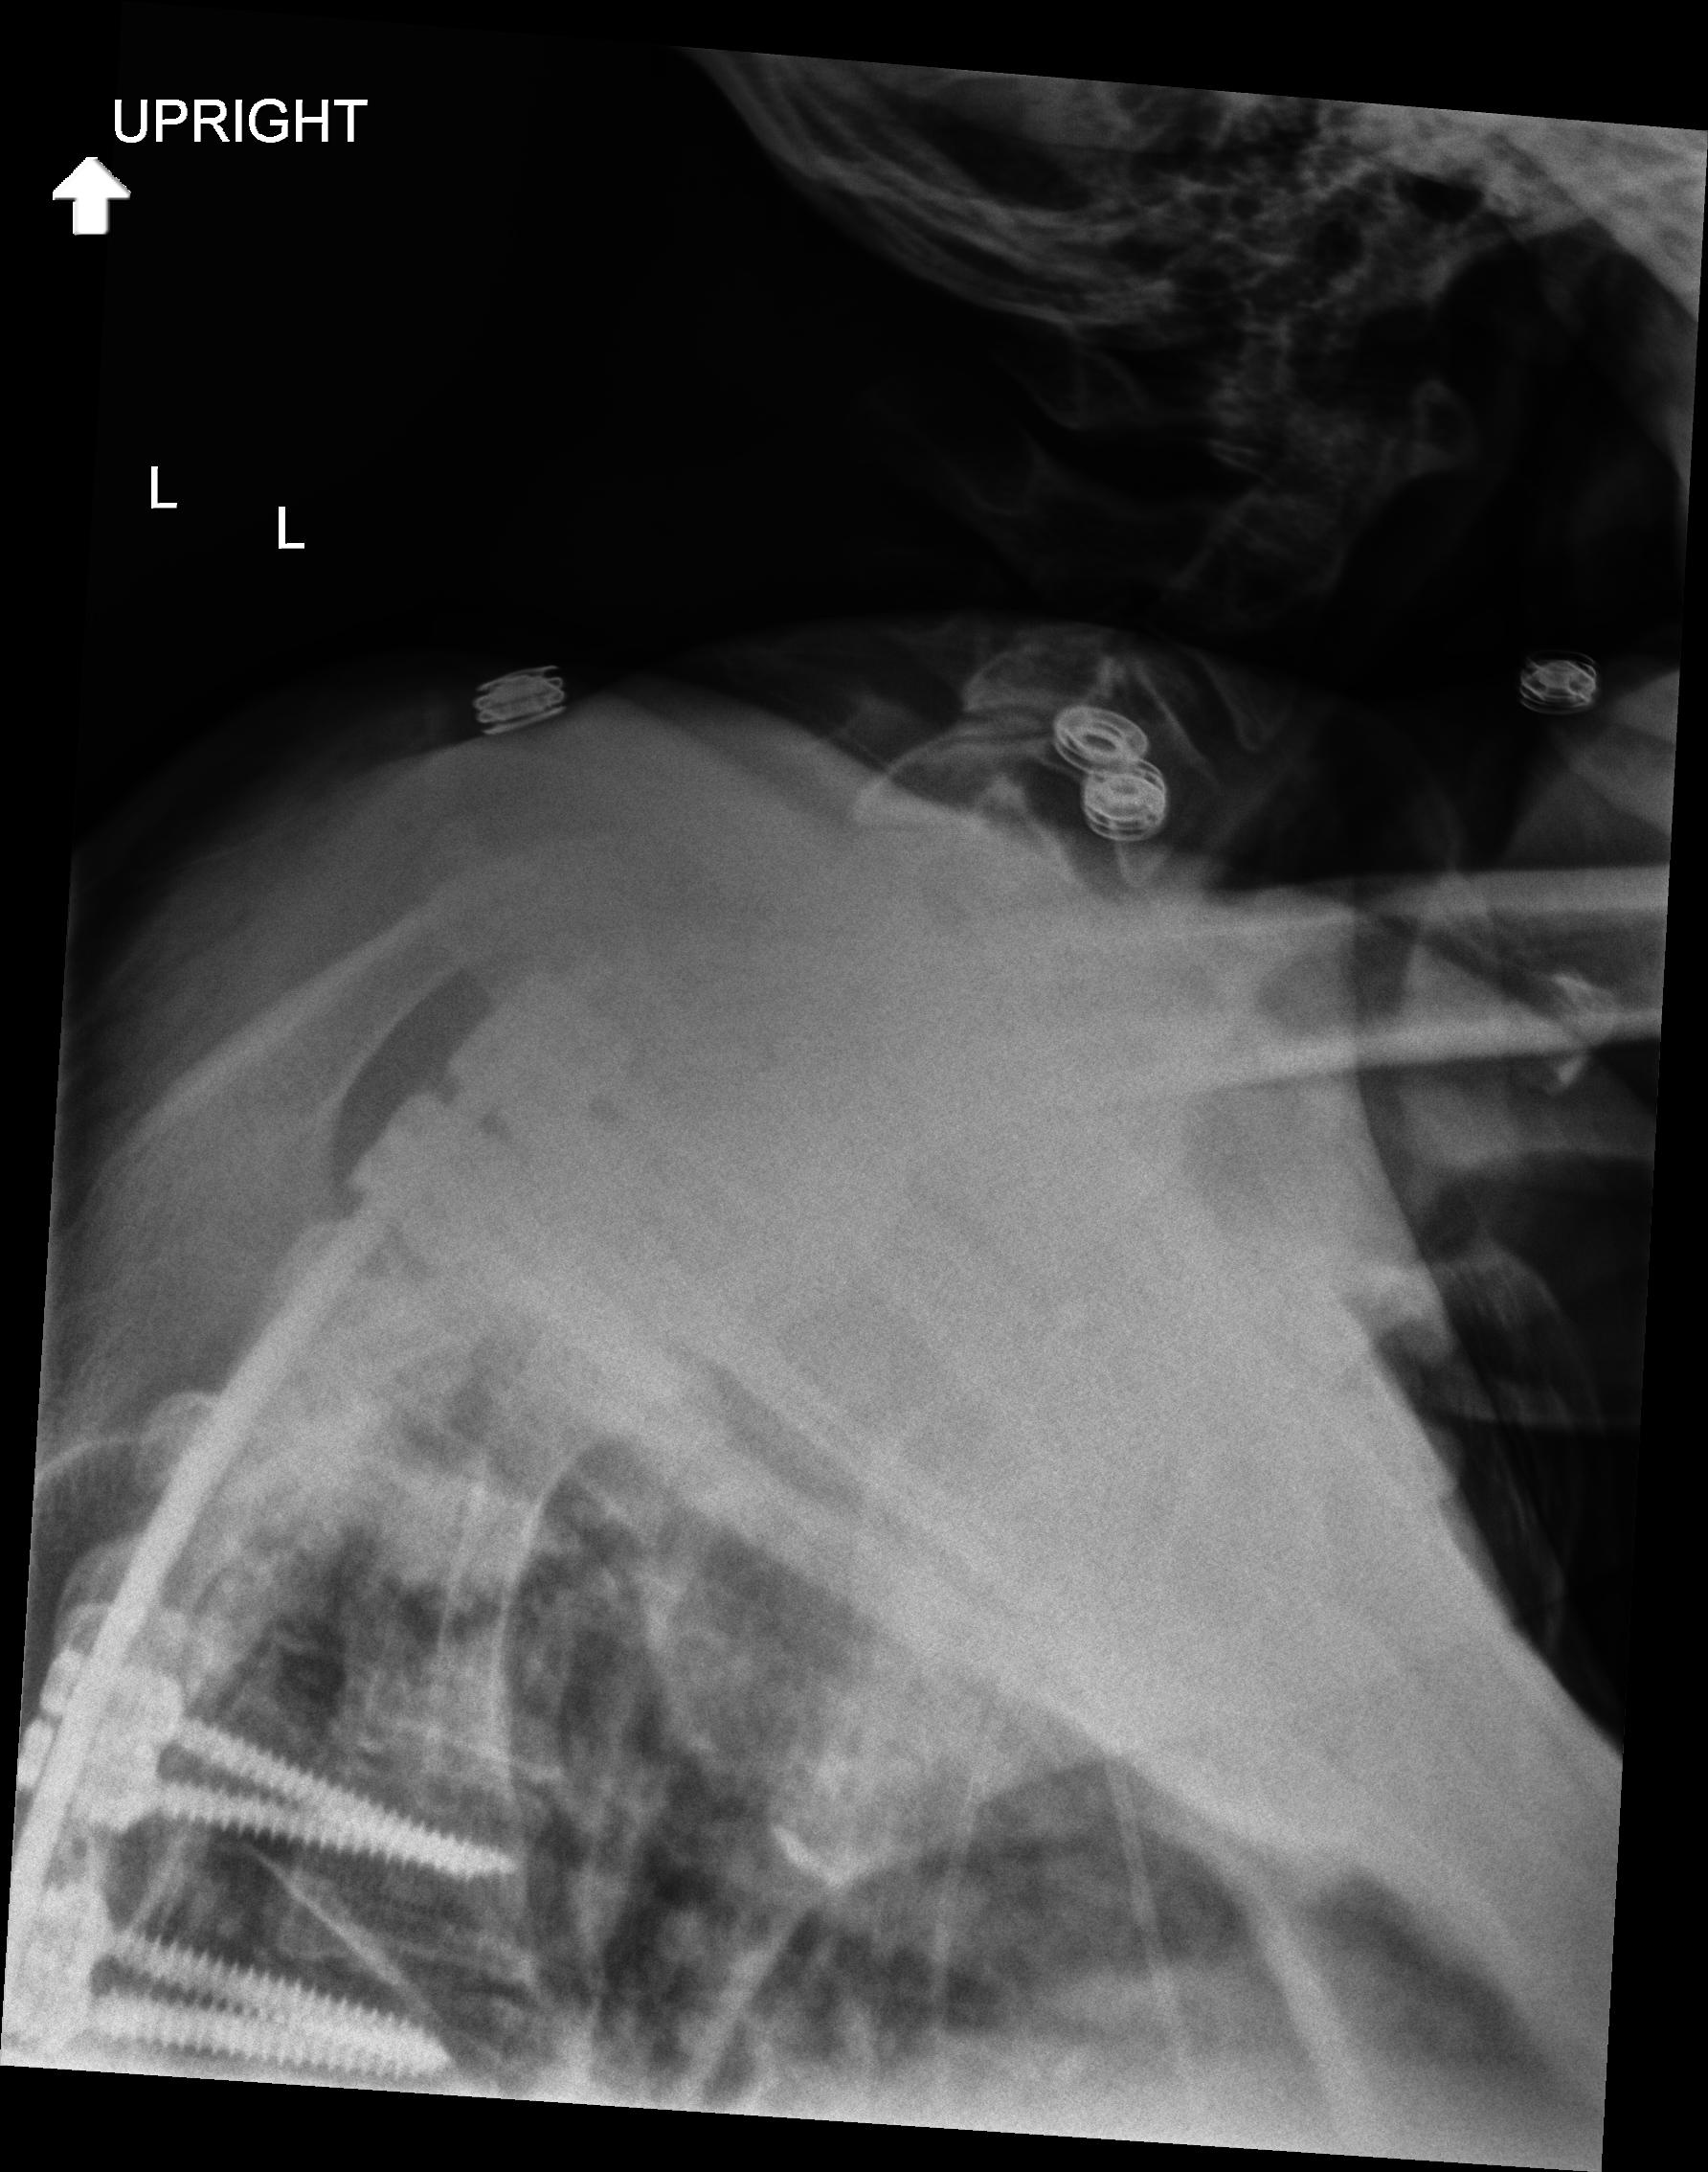
View: SWIMMERS
Implant manufacturer: orthofix firebird